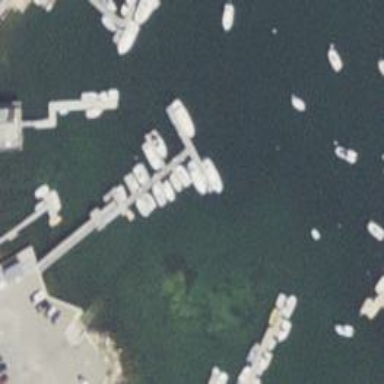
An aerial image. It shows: Man-made pier.